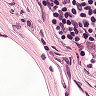
Metastatic tissue present: no